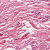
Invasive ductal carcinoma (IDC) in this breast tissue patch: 0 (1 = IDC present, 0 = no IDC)